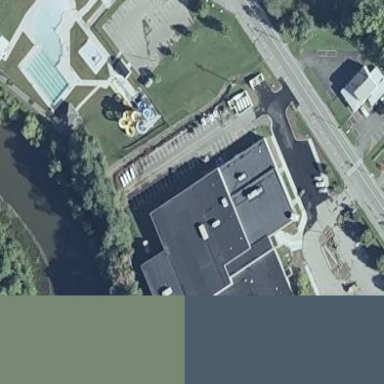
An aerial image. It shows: Building.